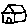
Label: house